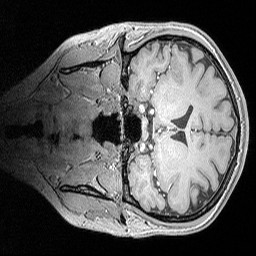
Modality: MP2RAGE
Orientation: coronal
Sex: female
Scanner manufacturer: siemens
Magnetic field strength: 3 T
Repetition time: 5 s
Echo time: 0.00292 s